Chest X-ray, PA view. Patient: 40 years old, sex F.
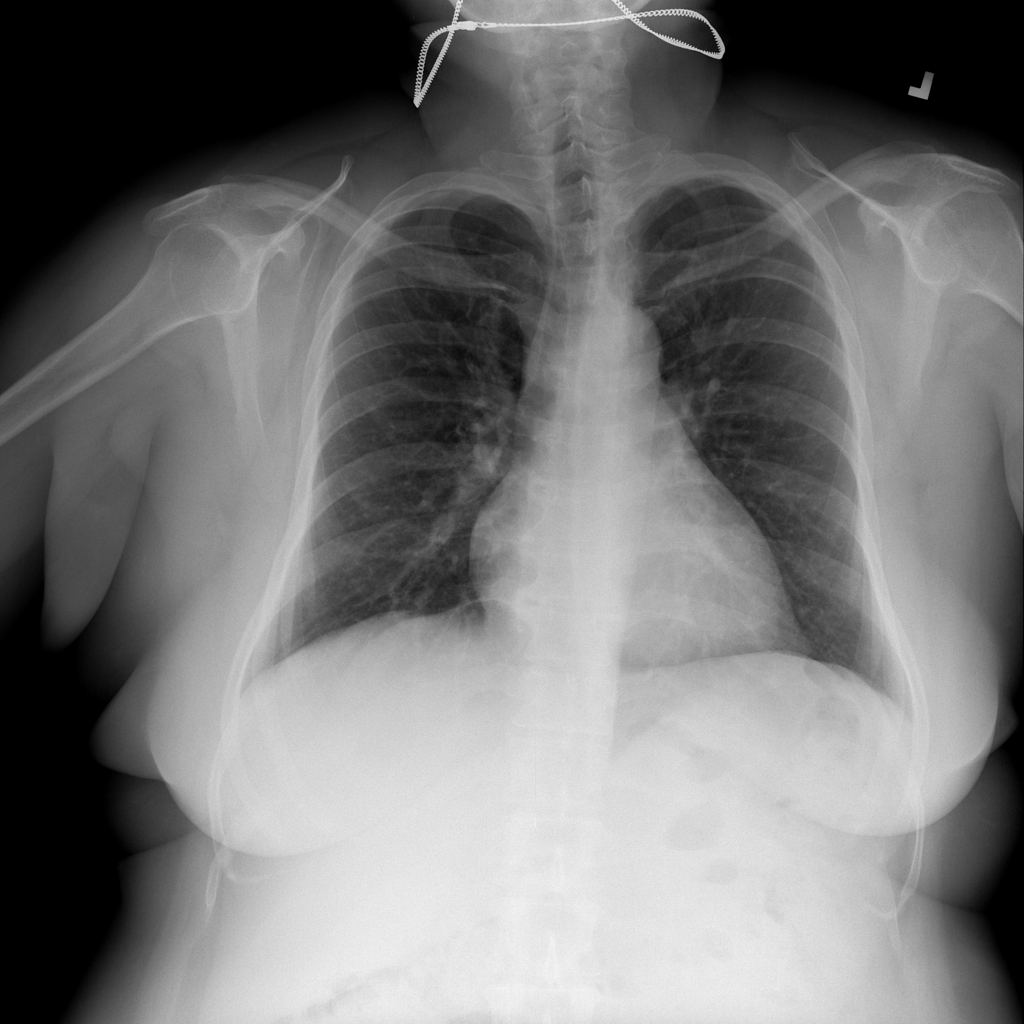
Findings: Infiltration